Field crop: maize
Growth stage: 2
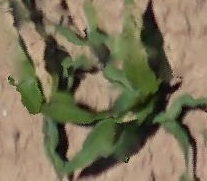
Species: maize